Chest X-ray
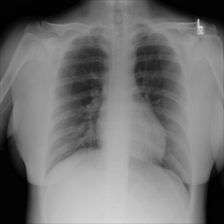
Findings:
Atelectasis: negative
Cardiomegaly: negative
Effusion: negative
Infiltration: negative
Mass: negative
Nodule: negative
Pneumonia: negative
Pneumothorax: negative
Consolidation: negative
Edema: negative
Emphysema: negative
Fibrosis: negative
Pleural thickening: negative
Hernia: negative